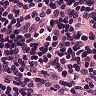
Metastatic tissue present: no